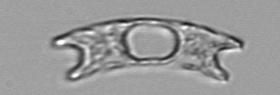
Label: Eucampia